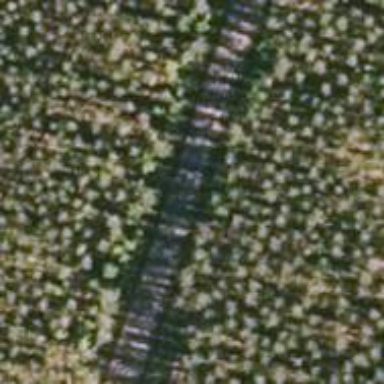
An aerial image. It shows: Unclassified road.